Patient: sex F, age 36
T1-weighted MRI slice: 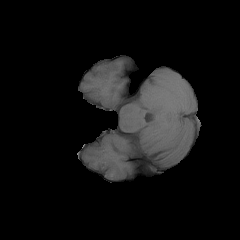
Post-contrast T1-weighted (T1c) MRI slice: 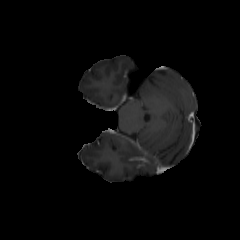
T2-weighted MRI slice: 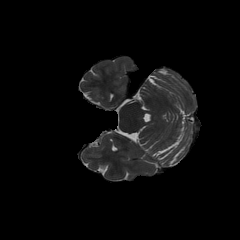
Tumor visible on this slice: no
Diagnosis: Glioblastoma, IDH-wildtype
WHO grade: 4